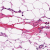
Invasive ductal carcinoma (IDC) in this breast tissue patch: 0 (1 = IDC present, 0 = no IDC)